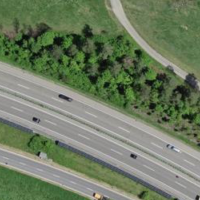
EUNIS habitat code: 57
Species observed at this site:
Milvus milvus
Buteo buteo